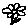
Label: flower